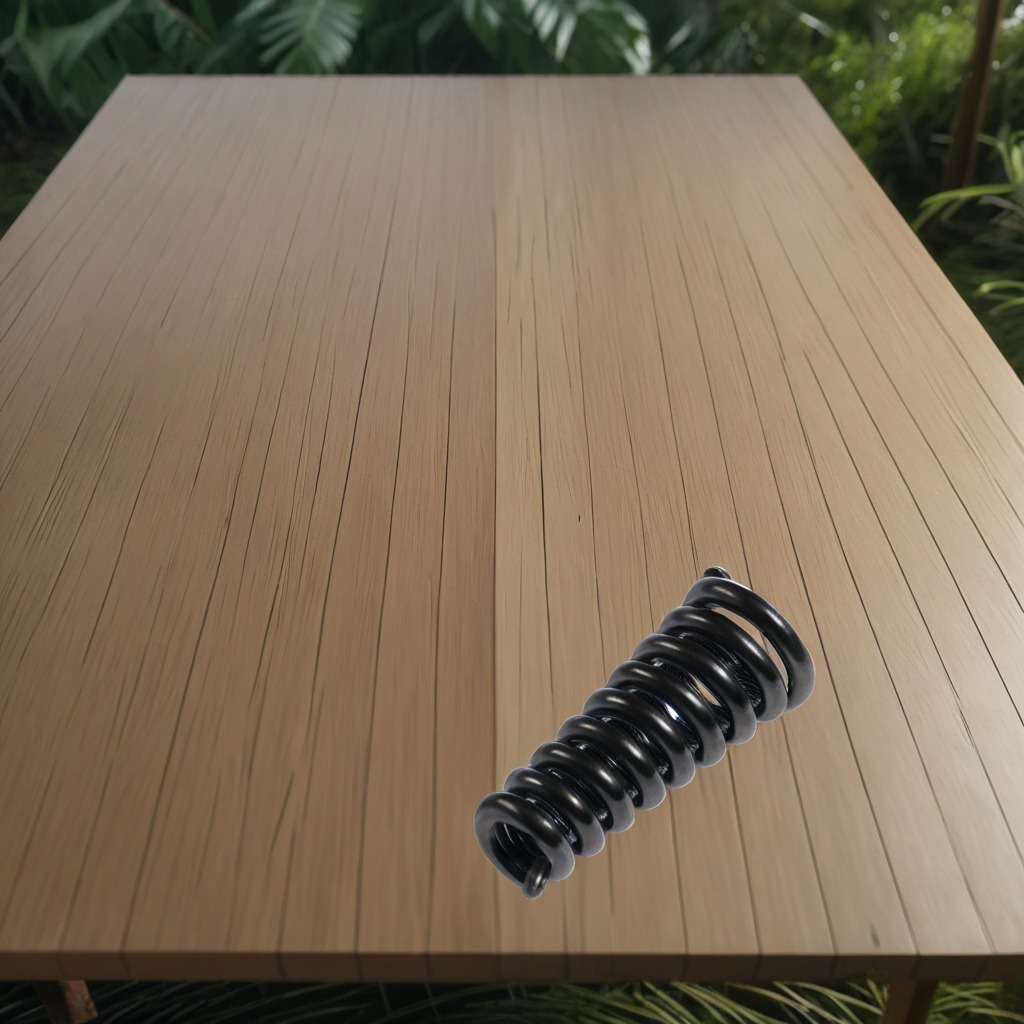
A coiled metal spring is lying on the wooden table.